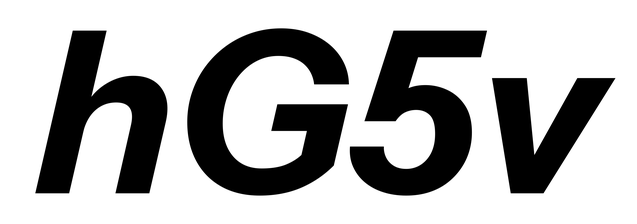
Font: InstrumentSans-Italic_Bold_Italic